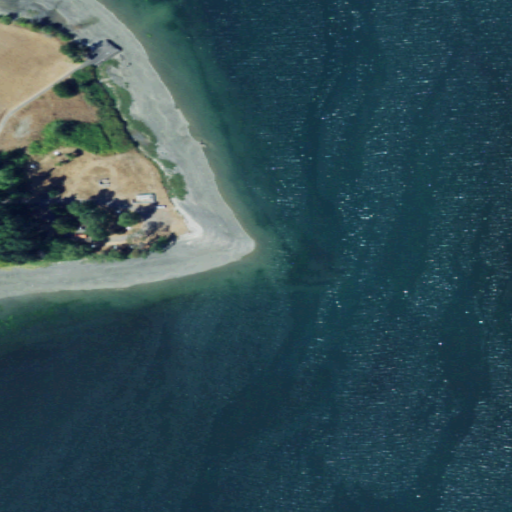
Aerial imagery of cape in Washington named Elwood Point containing open water, low intensity development, medium intensity development, barren land, open development, herbaceous wetlands, and high intensity development